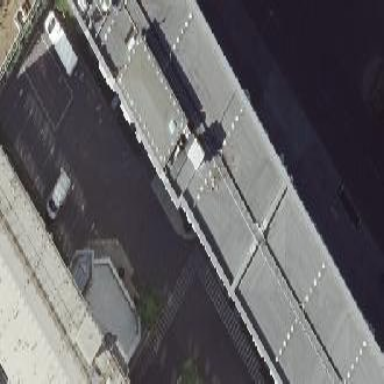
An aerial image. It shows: Flat-roofed commercial building.